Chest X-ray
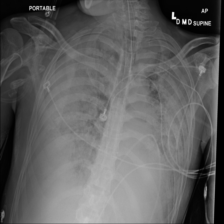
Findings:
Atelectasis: negative
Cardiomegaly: negative
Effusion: negative
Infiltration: positive
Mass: negative
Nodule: negative
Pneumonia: negative
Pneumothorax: negative
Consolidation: negative
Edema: negative
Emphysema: negative
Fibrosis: negative
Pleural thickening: negative
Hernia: negative